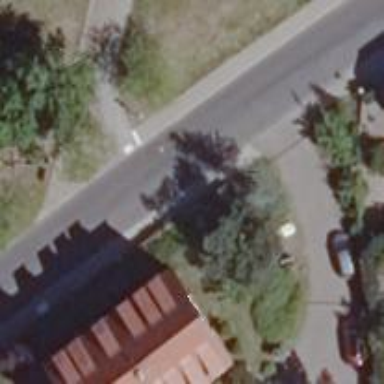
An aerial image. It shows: Tertiary road with asphalt surface and sidewalks on both sides.